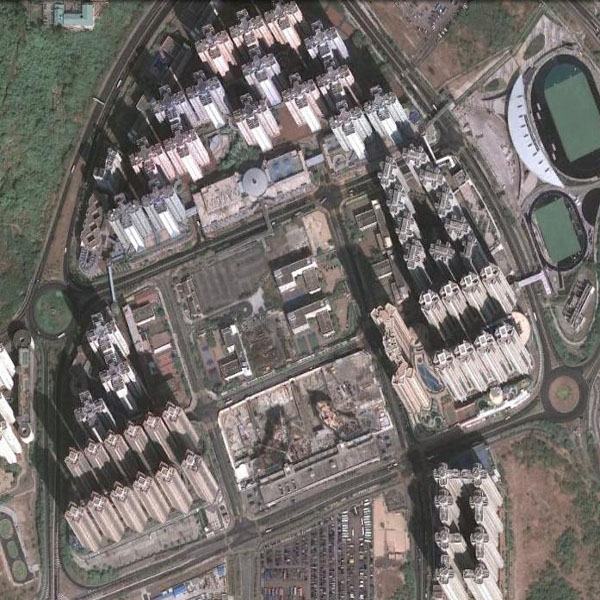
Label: Commercial